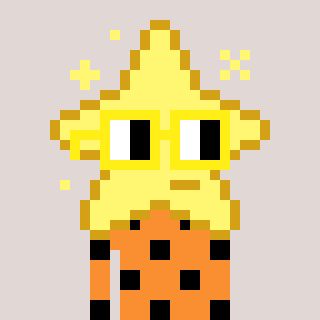
a pixel art character with square yellow glasses, a star-shaped head and a orange-colored body on a warm background